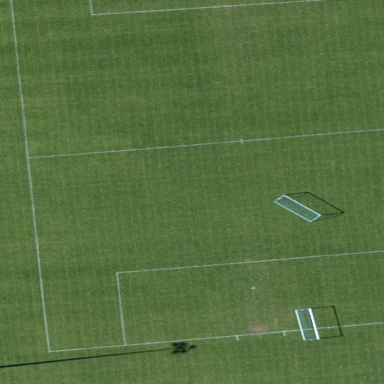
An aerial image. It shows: Multi-sport pitch with grass surface.